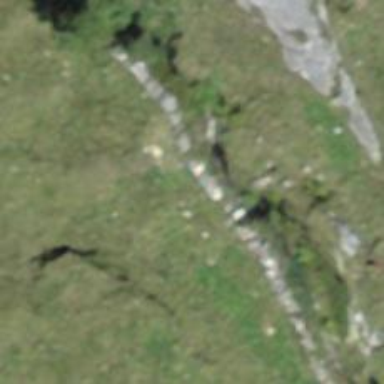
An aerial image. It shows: Dry stone wall barrier.